Question: I'm having issues with getting xcode project output to display into my terminal.app. I can get the terminal to pop up on run, but how do I get the "output" to display into the terminal.app.

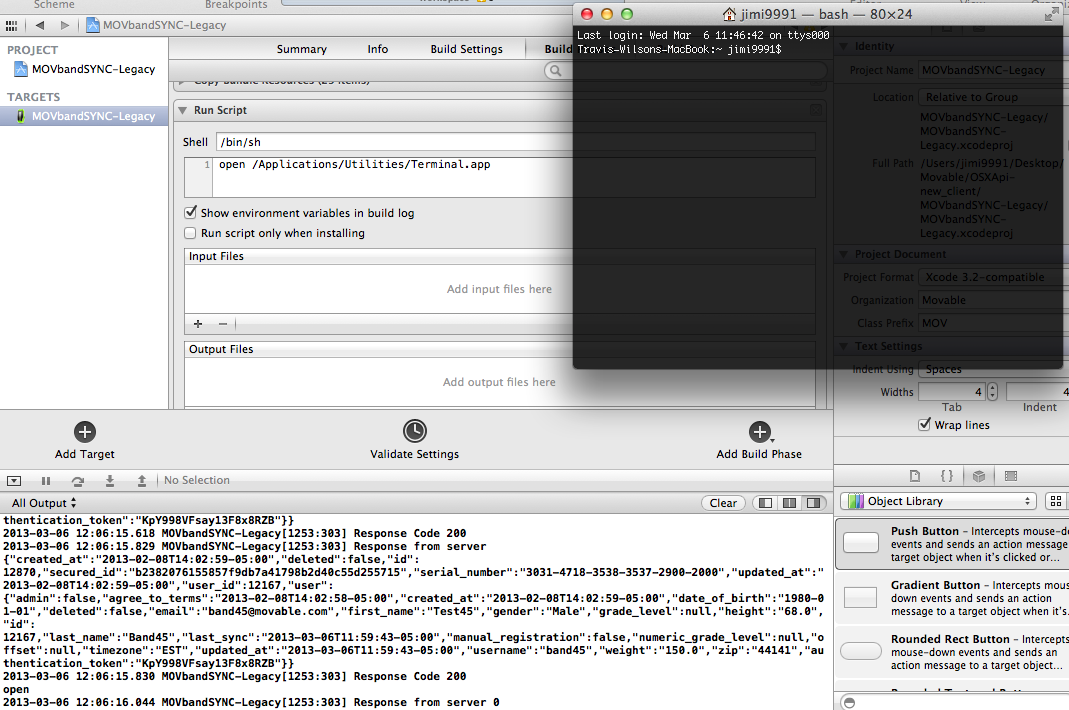
Answer: All NSLog are printed automatically in System log in Terminal.app.
> If you want to see the results directly in your Terminal, you need to
run the built product as a child of the Terminal, which means using
something like
/path/debug/build/MyProgram.app/Contents/MacOS/MyProgram to launch the
app.
<URL>.
---
EDIT:
If you want to redirect the NSLog to a file use :
'''
-(void) redirectNSLogToFile {
NSArray *paths=NSSearchPathForDirectoriesInDomains(NSDocumentDirectory, NSUserDomainMask, YES);
NSString *filePath=[paths objectAtIndex:0];
NSString *logPath=[filePath stringByAppendingPathComponent:@"LogFile.txt"];
freopen([logpath cStringUsingEncoding:NSASCIIStringEncoding],"a+",stderr);
}
'''